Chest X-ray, PA view. Patient: 44 years old, sex M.
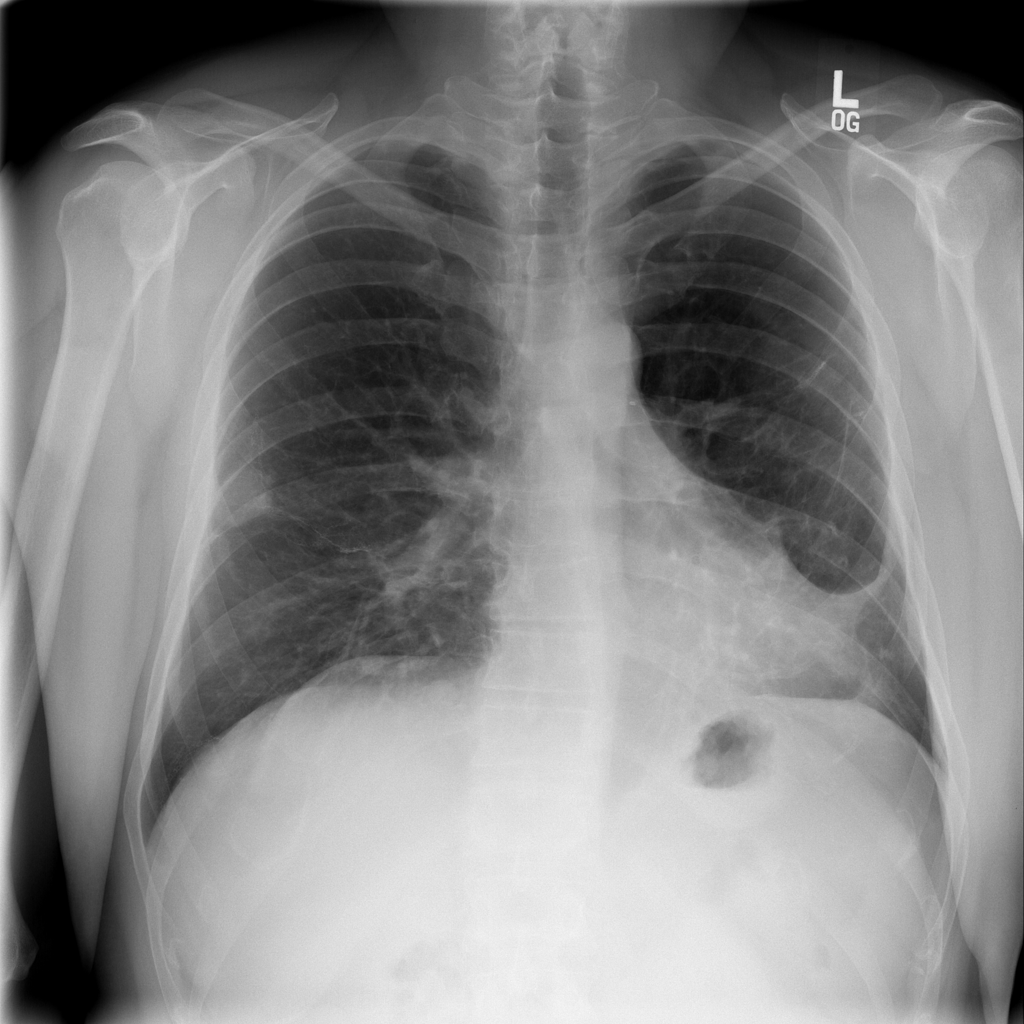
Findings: Fibrosis, Mass, Nodule